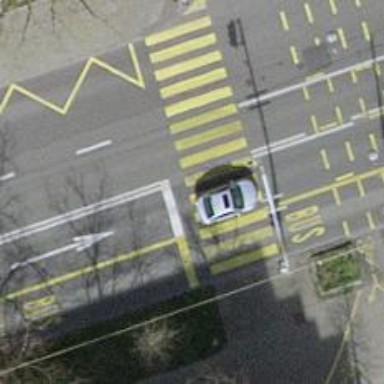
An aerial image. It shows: Crossing with traffic signals.